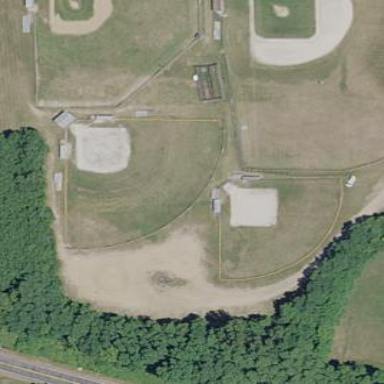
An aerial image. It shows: Baseball pitch for leisure land.